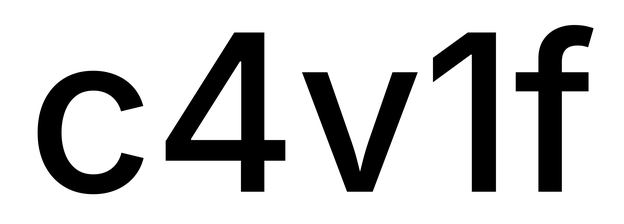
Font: Inter_Medium